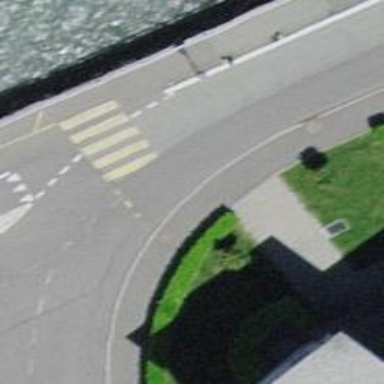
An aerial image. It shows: Uncontrolled zebra crossing.